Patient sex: M
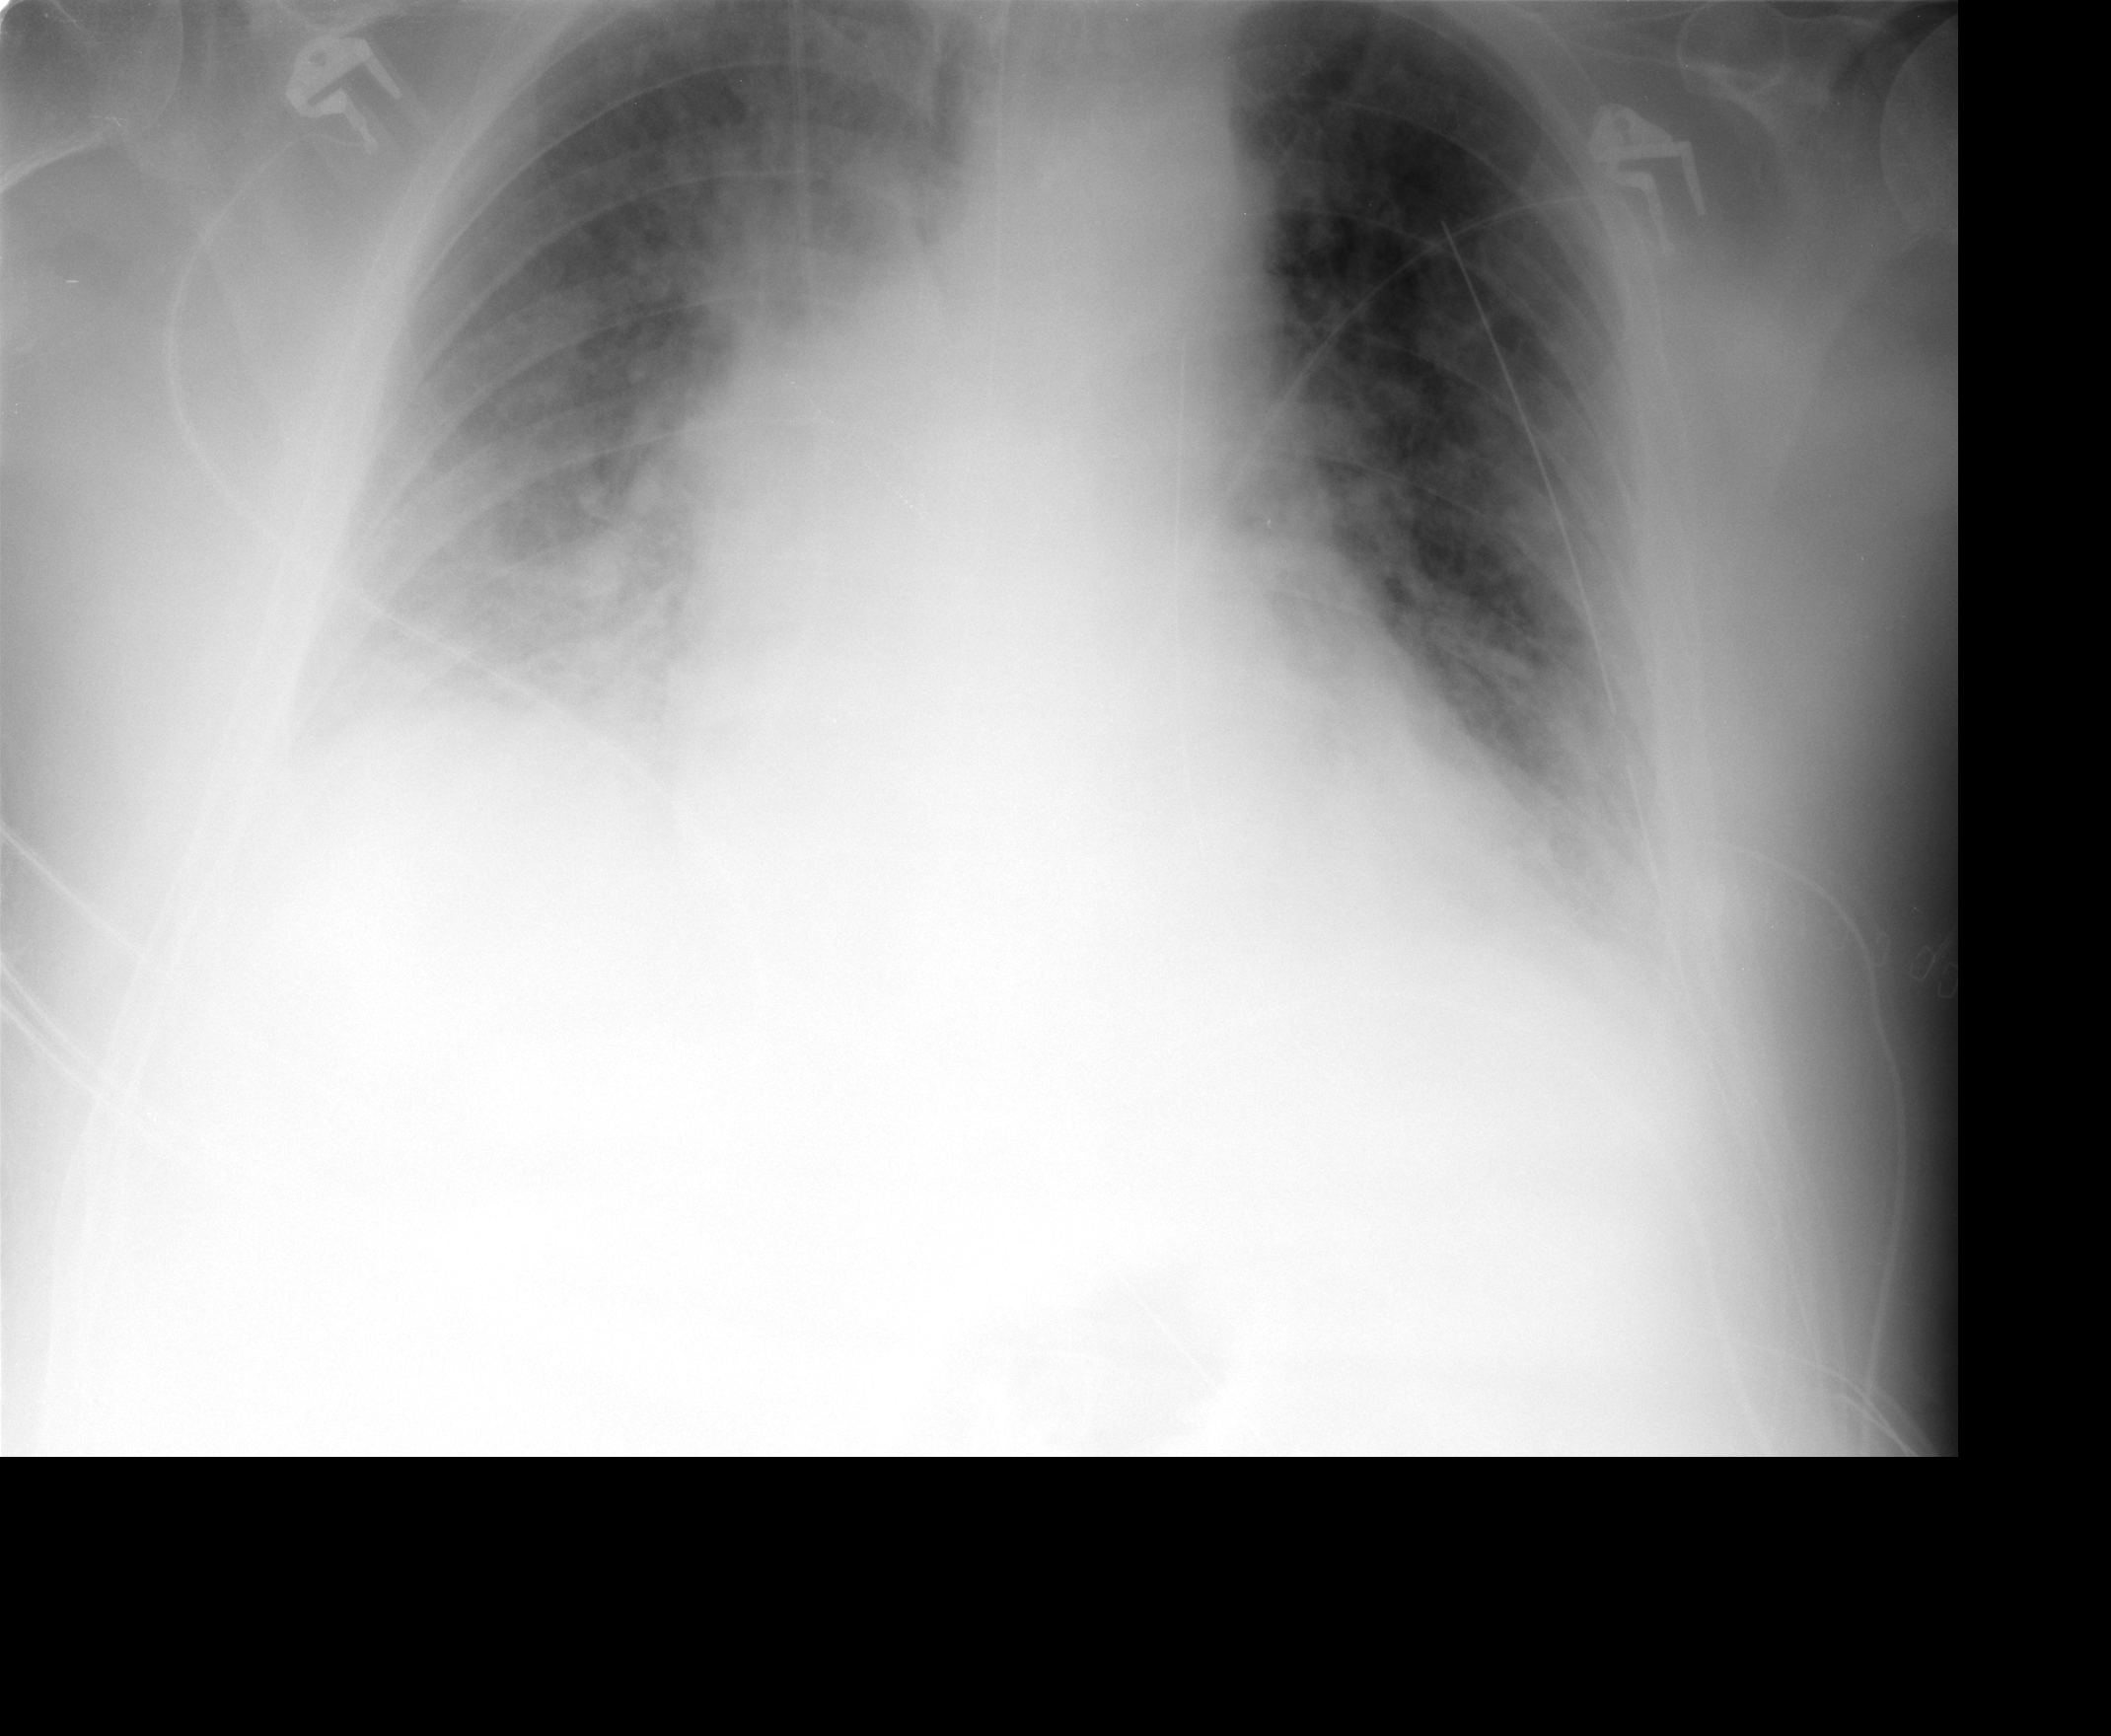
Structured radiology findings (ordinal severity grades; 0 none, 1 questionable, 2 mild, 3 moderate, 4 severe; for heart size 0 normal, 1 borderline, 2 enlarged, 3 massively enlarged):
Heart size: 2
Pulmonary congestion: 2
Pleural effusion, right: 2
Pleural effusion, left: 2
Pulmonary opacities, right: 3
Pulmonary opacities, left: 2
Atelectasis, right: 2
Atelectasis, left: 2